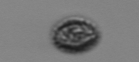
Label: Pseudochattonella_farcimen